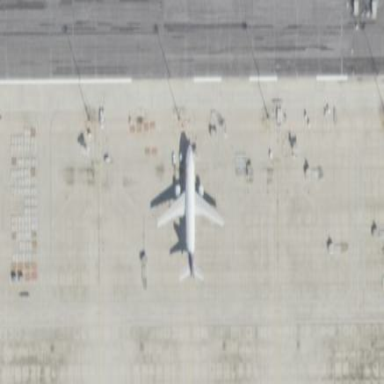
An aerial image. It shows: Apron at the airport.